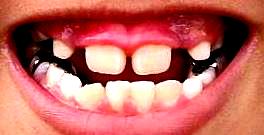
Condition: hypodontia